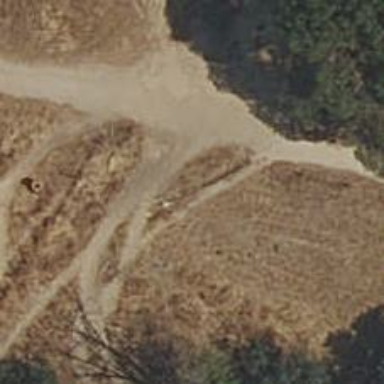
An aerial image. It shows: Compacted path.